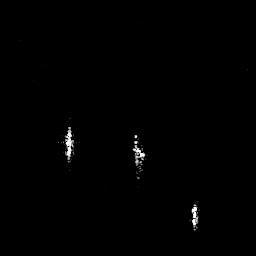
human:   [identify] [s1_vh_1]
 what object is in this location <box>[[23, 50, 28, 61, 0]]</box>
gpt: <ref>1 small ship at the left</ref>